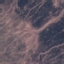
Land use / land cover class: HerbaceousVegetation